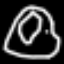
Label: donut